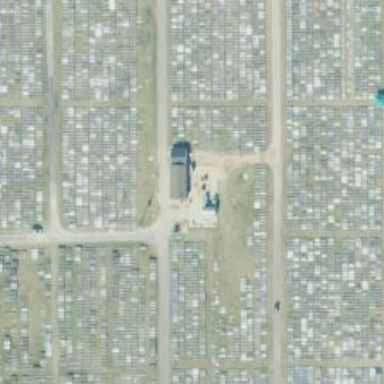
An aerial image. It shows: Grave yard.